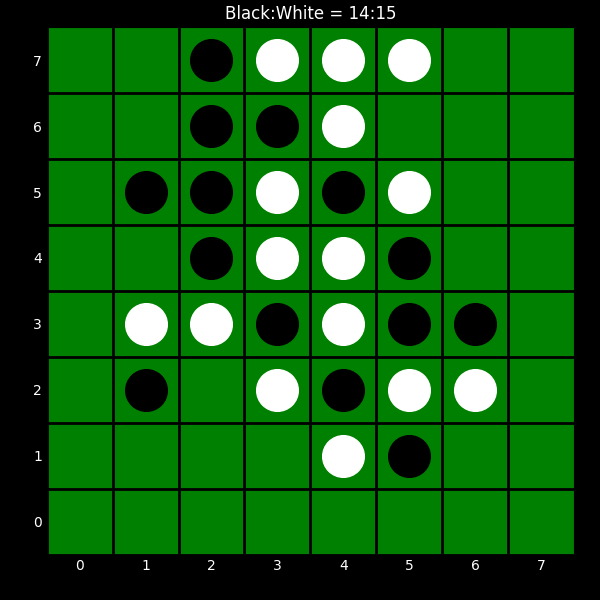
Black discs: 14
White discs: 15